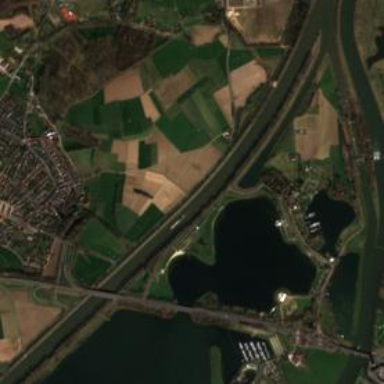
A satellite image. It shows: Canal.